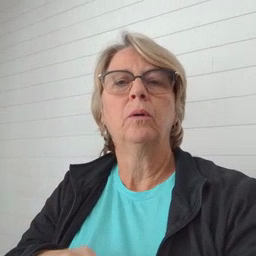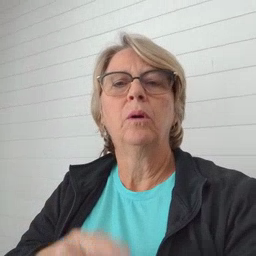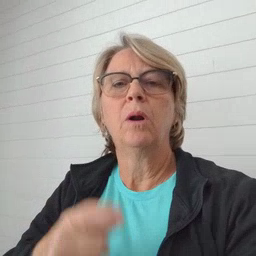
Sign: for